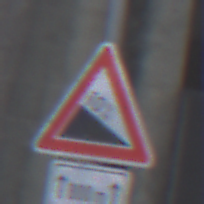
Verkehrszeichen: Gefaelle10
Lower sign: LaengeEinerStrecke1
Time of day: MorningAfternoon
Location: Outdoor (Suburban)
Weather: Overcast
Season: NotSpecified
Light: Natural